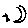
Label: moon